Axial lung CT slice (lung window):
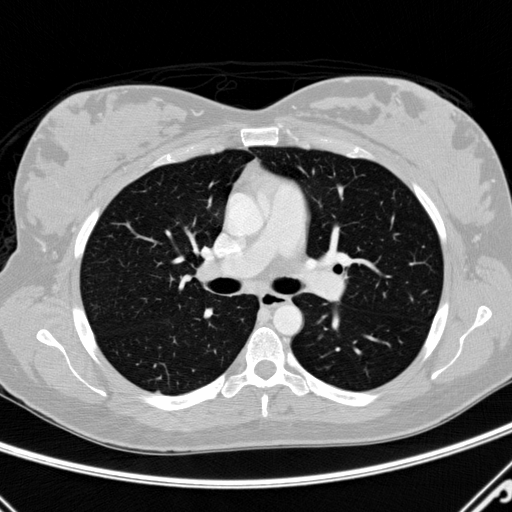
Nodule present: yes
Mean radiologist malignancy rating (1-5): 3